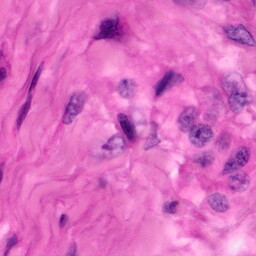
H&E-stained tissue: Pancreatic